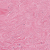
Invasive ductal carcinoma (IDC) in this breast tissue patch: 0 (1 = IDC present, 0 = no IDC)